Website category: jobs
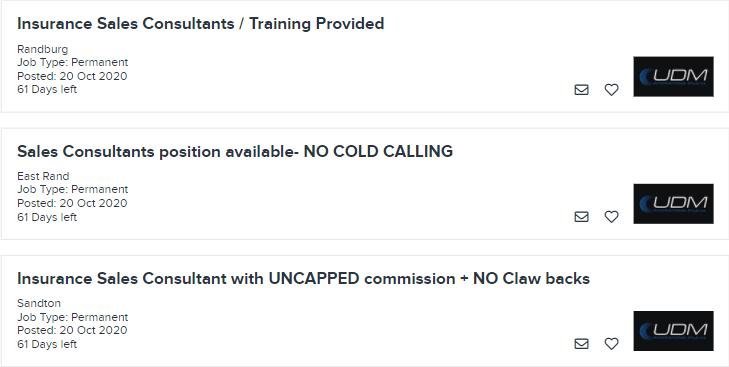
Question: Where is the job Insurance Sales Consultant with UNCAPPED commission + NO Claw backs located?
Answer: Sandton

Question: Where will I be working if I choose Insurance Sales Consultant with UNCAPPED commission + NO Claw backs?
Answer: Sandton

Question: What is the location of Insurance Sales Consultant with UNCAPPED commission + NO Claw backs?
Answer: Sandton

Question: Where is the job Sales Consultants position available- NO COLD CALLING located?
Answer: East Rand

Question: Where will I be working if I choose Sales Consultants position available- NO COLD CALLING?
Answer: East Rand

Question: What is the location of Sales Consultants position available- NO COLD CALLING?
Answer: East Rand

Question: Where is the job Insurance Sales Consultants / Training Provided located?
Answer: Randburg

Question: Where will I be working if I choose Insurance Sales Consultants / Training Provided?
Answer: Randburg

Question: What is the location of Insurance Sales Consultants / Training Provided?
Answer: Randburg

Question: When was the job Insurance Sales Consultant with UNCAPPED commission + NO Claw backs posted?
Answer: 20 Oct 2020

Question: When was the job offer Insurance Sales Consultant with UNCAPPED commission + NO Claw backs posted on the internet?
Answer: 20 Oct 2020

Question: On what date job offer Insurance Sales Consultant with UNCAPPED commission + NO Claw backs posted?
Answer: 20 Oct 2020

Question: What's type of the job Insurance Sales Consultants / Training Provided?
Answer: Job Type: Permanent

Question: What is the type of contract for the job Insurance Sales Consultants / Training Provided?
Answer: Job Type: Permanent

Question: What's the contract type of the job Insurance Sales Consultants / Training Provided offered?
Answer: Job Type: Permanent

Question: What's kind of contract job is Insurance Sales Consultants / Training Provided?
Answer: Job Type: Permanent

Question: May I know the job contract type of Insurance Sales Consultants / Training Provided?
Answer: Job Type: Permanent

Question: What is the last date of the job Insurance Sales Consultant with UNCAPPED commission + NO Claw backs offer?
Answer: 61 Days left

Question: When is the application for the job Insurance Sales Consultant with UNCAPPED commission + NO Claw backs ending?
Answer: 61 Days left

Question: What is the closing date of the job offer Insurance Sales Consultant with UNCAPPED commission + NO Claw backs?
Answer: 61 Days left

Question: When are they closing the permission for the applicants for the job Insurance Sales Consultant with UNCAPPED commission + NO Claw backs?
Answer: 61 Days left

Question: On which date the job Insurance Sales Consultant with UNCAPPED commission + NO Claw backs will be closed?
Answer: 61 Days left

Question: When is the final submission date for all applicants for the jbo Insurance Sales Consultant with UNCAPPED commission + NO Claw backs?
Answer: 61 Days left

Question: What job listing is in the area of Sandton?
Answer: Insurance Sales Consultant with UNCAPPED commission + NO Claw backs

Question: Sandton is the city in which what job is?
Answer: Insurance Sales Consultant with UNCAPPED commission + NO Claw backs

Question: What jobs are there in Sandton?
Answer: Insurance Sales Consultant with UNCAPPED commission + NO Claw backs

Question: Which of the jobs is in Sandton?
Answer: Insurance Sales Consultant with UNCAPPED commission + NO Claw backs

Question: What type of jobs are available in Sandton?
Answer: Insurance Sales Consultant with UNCAPPED commission + NO Claw backs

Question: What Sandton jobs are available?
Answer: Insurance Sales Consultant with UNCAPPED commission + NO Claw backs

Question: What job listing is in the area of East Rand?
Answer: Sales Consultants position available- NO COLD CALLING

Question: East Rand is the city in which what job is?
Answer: Sales Consultants position available- NO COLD CALLING

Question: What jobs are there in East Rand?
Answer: Sales Consultants position available- NO COLD CALLING

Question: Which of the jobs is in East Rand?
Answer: Sales Consultants position available- NO COLD CALLING

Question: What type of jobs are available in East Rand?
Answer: Sales Consultants position available- NO COLD CALLING

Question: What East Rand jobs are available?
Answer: Sales Consultants position available- NO COLD CALLING

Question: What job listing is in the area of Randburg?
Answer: Insurance Sales Consultants / Training Provided

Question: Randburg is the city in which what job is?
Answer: Insurance Sales Consultants / Training Provided

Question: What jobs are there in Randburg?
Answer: Insurance Sales Consultants / Training Provided

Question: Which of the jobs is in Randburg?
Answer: Insurance Sales Consultants / Training Provided

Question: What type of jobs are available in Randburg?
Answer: Insurance Sales Consultants / Training Provided

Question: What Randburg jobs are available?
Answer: Insurance Sales Consultants / Training Provided